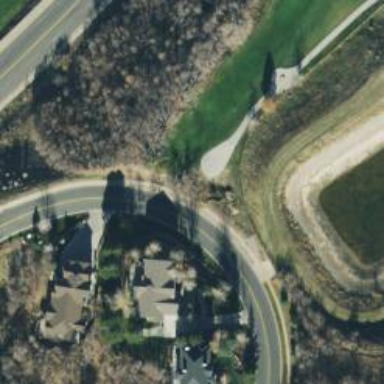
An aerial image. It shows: Service road designated as golf cart path.